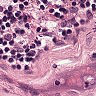
Metastatic tissue present: no